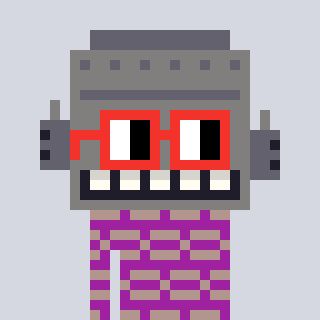
a pixel art character with square red glasses, a robot-shaped head and a magenta-colored body on a cool background